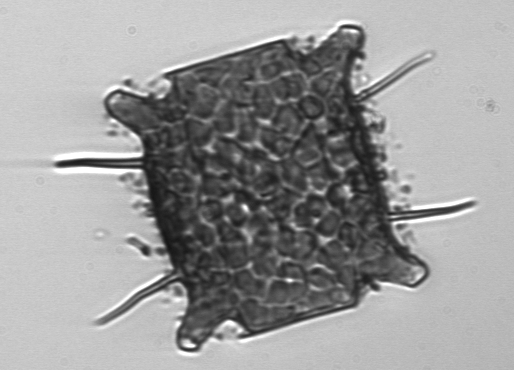
Label: Odontella